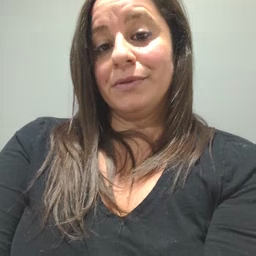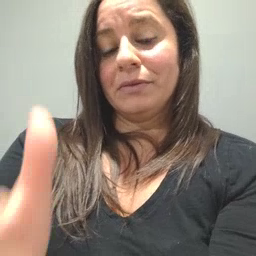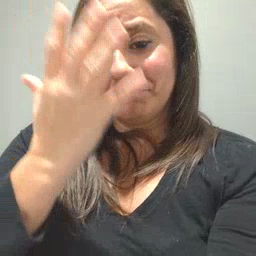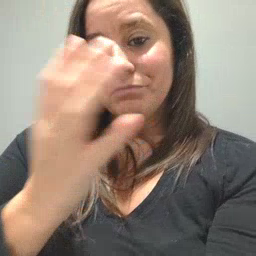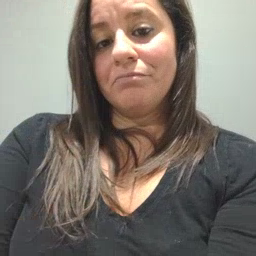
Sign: sad